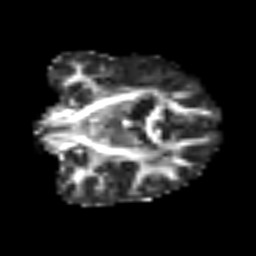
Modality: FA
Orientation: coronal
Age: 41
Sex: male
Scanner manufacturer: siemens
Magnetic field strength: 3 T
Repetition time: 3.2 s
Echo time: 0.081 s